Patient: sex F, age 86
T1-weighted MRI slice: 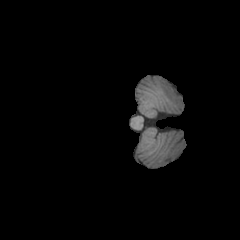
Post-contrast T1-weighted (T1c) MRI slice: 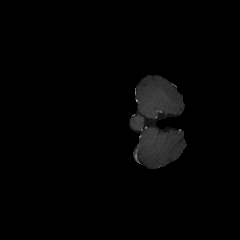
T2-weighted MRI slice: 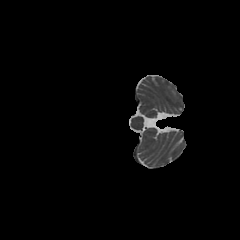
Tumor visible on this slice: no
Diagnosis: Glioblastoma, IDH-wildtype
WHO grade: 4